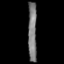
Tissue: prostate
Cell type: T cells
Senescence score: 0.7105
Nuclear area (px): 514
Mean DAPI intensity: 121.58